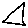
Label: triangle